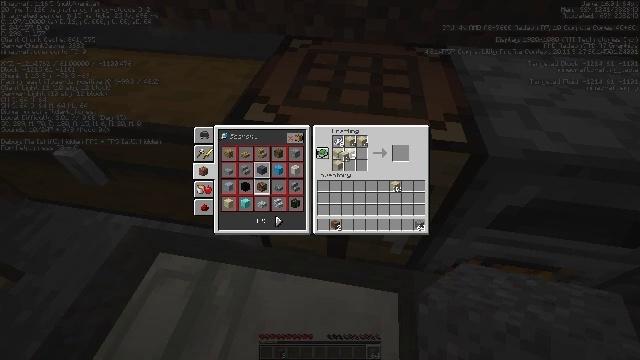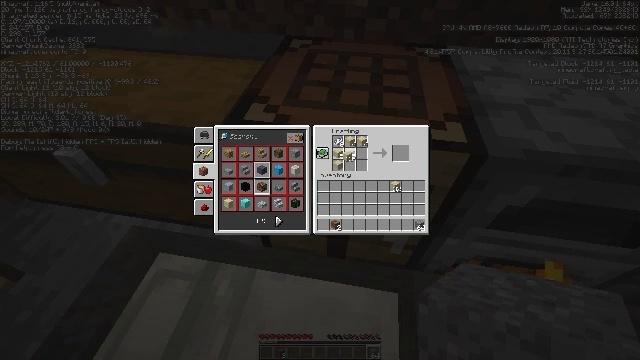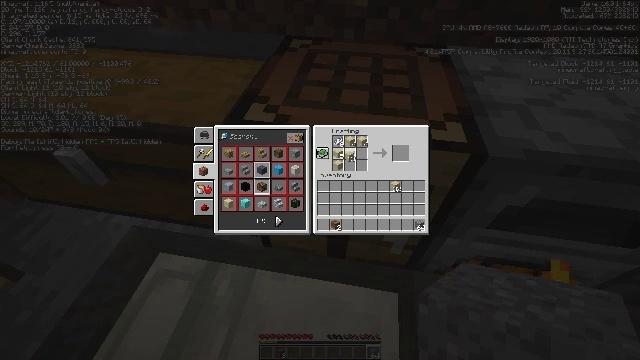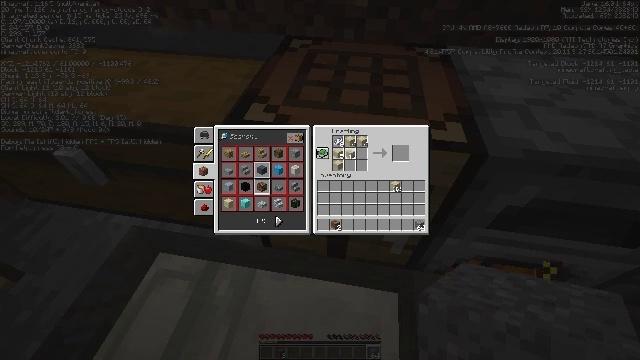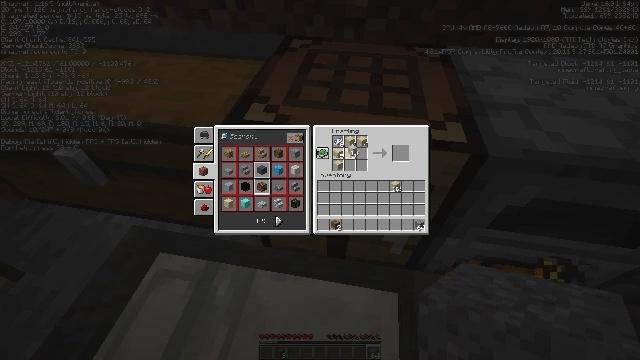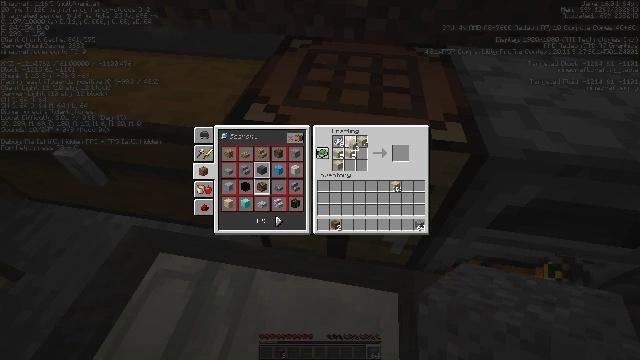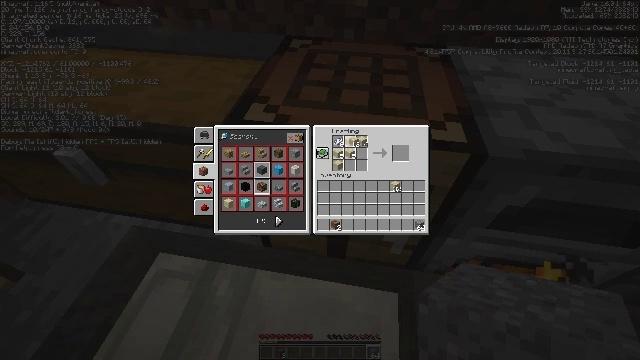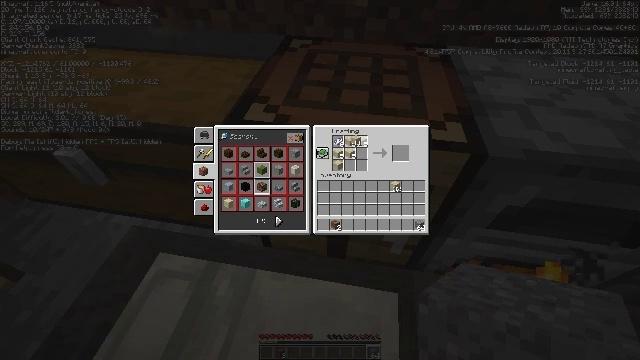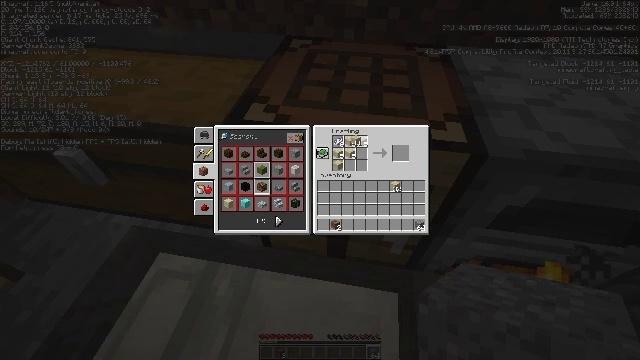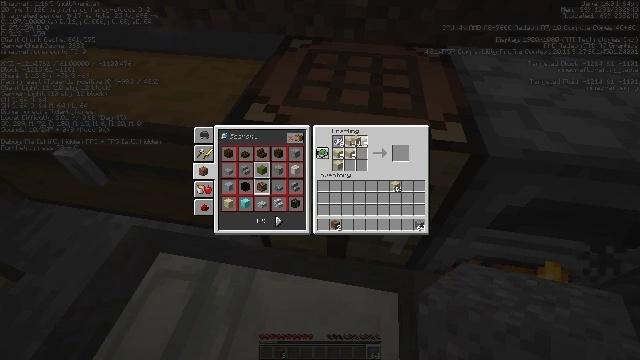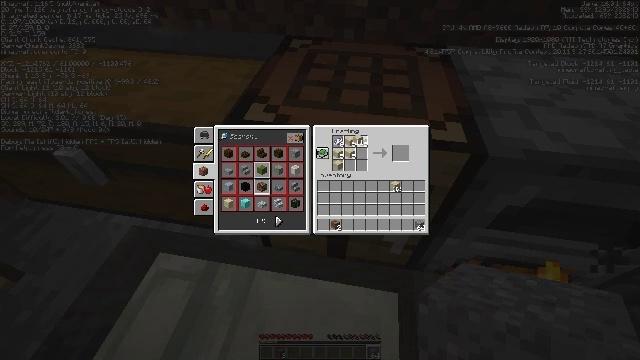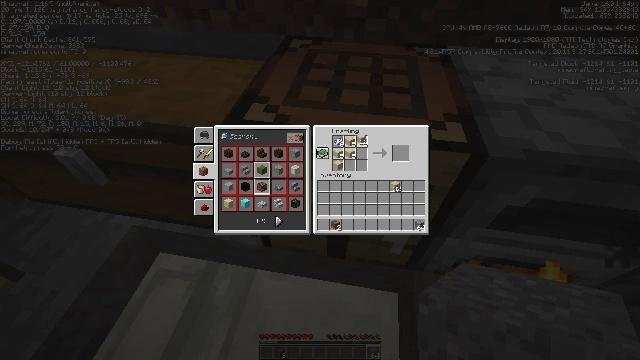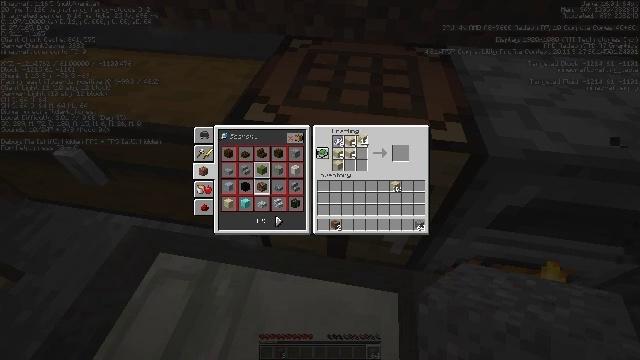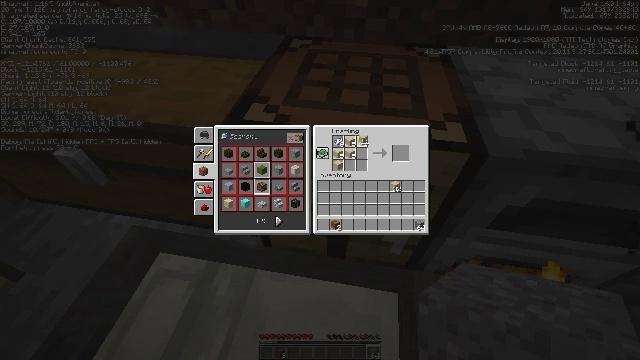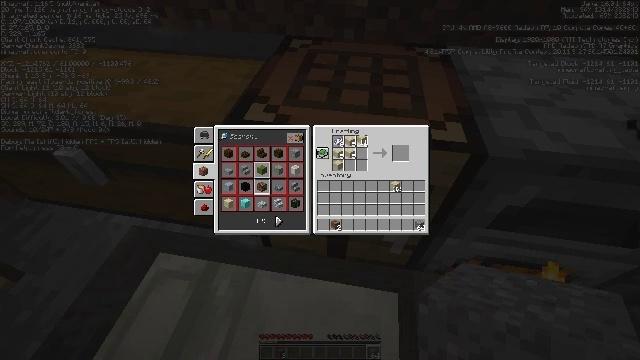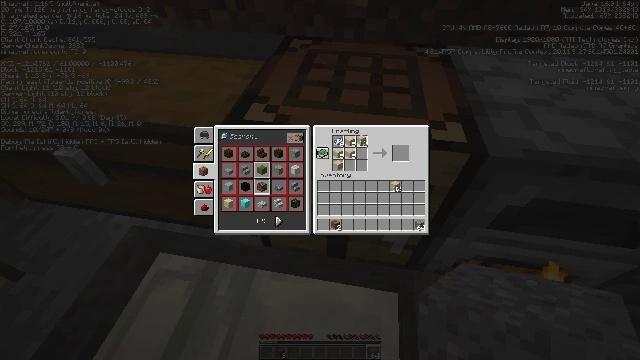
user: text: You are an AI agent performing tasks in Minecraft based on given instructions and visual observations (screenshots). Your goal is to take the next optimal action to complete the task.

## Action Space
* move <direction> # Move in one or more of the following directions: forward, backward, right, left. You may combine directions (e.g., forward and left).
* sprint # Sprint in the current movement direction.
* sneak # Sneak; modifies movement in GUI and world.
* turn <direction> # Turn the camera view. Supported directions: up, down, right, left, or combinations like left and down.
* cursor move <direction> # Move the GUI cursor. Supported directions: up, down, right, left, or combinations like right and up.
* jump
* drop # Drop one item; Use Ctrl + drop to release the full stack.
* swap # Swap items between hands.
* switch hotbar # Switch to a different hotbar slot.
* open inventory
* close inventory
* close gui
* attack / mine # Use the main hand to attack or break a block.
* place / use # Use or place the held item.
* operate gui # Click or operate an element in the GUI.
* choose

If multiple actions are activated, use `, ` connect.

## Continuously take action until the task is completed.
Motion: motion action
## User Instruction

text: Interact with the crafting table to create white concrete powder.
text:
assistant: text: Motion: use / place
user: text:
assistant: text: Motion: use / place
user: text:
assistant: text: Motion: use / place
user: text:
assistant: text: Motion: use / place
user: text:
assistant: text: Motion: turn up, use / place
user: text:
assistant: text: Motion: use / place
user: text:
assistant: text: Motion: use / place
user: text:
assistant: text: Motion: use / place
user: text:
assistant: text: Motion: use / place
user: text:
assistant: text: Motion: use / place
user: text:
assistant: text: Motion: use / place
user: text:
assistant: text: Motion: use / place
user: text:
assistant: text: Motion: use / place
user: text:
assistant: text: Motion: use / place
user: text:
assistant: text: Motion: use / place
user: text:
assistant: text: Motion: use / place
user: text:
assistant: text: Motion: no_op
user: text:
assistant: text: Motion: turn left and down
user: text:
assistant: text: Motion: no_op
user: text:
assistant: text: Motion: no_op
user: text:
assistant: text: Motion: no_op
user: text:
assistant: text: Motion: no_op
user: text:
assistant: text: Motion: no_op
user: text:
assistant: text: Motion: no_op
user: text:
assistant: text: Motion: no_op
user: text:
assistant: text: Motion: no_op
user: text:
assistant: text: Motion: no_op
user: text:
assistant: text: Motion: no_op
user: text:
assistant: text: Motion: no_op
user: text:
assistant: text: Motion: no_op